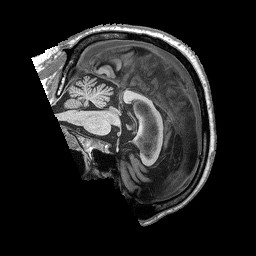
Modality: T1w
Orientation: sagittal
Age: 71
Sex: male
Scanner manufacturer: siemens
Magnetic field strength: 3 T
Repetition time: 2.53 s
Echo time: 0.00144 s